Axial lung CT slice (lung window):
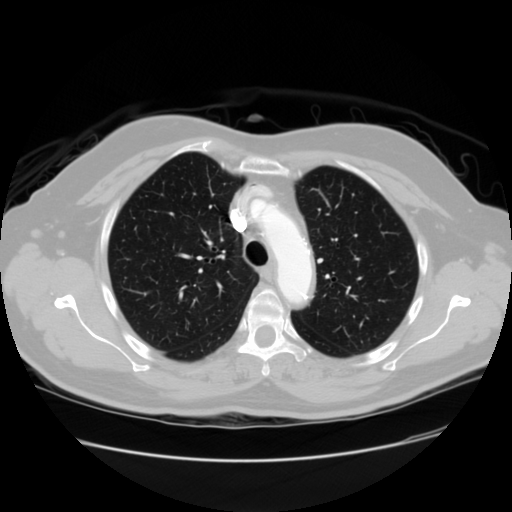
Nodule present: no